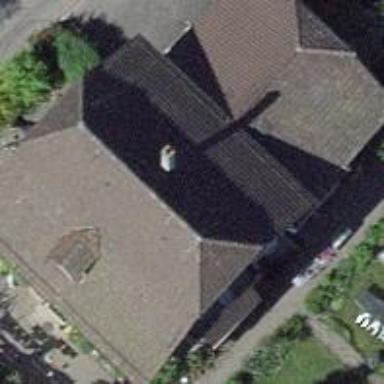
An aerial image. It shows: Hipped roof on residential building.